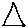
Label: triangle